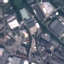
Land use / land cover: Industrial